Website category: auto
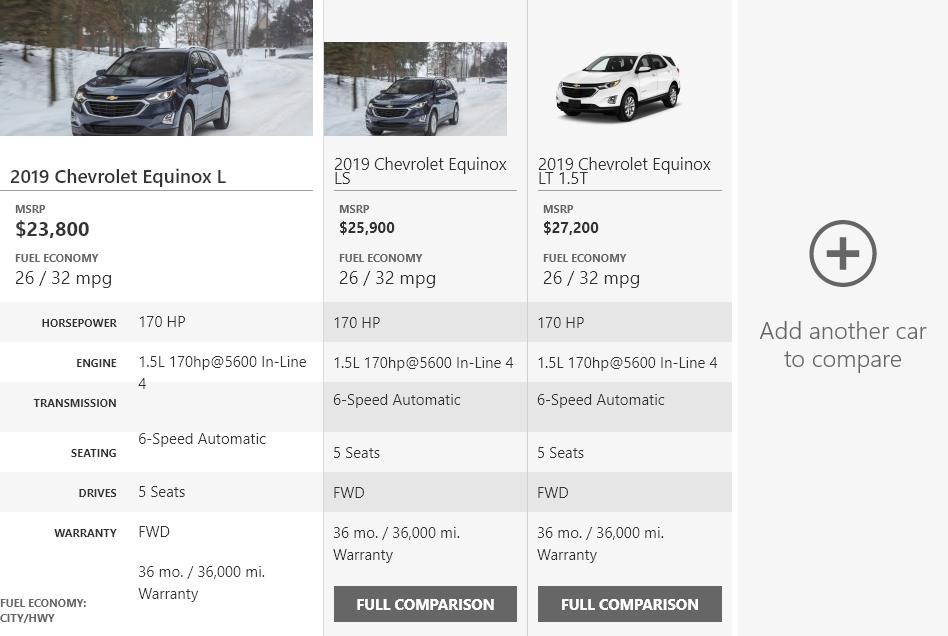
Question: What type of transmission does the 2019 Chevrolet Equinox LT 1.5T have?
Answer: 6-Speed Automatic

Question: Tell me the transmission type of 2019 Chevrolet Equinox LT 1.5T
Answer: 6-Speed Automatic

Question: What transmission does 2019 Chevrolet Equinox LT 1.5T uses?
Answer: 6-Speed Automatic

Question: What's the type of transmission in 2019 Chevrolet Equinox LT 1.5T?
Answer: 6-Speed Automatic

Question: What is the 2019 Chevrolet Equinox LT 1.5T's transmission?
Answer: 6-Speed Automatic

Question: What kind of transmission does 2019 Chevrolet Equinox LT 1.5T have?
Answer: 6-Speed Automatic

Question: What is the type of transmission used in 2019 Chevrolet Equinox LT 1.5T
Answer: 6-Speed Automatic

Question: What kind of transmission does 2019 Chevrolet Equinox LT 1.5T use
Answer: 6-Speed Automatic

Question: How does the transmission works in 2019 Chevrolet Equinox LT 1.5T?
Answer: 6-Speed Automatic

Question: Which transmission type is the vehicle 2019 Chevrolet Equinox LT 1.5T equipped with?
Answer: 6-Speed Automatic

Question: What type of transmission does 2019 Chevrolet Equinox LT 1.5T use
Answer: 6-Speed Automatic

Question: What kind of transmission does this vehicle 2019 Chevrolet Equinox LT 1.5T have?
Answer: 6-Speed Automatic

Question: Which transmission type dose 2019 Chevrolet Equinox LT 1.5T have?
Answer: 6-Speed Automatic

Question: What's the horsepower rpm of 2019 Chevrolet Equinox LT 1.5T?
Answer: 170 HP

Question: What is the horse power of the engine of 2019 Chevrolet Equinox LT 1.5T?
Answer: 170 HP

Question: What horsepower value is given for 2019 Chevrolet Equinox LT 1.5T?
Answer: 170 HP

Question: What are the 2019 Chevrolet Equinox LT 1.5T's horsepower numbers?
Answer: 170 HP

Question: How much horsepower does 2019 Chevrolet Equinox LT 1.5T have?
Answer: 170 HP

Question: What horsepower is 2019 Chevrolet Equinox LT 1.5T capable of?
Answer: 170 HP

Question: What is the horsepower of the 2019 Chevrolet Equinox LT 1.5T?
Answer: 170 HP

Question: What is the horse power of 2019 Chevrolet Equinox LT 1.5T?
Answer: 170 HP

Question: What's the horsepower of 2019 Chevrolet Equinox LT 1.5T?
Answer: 170 HP

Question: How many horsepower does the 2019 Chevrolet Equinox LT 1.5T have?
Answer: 170 HP

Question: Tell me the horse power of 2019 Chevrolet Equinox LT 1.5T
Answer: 170 HP

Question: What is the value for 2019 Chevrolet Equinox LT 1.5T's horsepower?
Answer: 170 HP

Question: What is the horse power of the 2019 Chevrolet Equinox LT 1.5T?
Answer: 170 HP

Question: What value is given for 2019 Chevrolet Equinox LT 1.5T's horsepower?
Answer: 170 HP

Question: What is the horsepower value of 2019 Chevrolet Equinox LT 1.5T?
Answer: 170 HP

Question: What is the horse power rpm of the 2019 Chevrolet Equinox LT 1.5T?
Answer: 170 HP

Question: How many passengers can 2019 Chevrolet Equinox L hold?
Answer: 5 Seats

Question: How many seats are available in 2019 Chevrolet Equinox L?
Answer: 5 Seats

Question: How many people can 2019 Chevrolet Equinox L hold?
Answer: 5 Seats

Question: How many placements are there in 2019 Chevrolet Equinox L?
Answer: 5 Seats

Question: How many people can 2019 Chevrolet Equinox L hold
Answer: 5 Seats

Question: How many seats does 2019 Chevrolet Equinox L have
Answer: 5 Seats

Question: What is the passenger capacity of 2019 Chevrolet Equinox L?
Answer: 5 Seats

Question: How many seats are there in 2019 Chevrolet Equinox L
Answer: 5 Seats

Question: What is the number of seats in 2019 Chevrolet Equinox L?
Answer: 5 Seats

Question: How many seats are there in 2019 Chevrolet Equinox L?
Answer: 5 Seats

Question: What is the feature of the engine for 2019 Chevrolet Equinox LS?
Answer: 1.5L 170hp@5600 In-Line 4

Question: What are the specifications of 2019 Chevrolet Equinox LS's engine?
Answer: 1.5L 170hp@5600 In-Line 4

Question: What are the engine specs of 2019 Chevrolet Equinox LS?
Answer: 1.5L 170hp@5600 In-Line 4

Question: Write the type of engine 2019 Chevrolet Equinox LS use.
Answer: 1.5L 170hp@5600 In-Line 4

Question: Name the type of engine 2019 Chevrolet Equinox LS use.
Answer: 1.5L 170hp@5600 In-Line 4

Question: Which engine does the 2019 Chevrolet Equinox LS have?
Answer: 1.5L 170hp@5600 In-Line 4

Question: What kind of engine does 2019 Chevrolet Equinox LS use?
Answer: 1.5L 170hp@5600 In-Line 4

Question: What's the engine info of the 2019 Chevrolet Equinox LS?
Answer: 1.5L 170hp@5600 In-Line 4

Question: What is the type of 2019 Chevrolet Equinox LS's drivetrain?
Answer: FWD

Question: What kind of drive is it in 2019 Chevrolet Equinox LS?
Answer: FWD

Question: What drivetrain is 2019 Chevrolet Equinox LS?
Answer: FWD

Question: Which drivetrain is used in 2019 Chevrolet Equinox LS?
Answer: FWD

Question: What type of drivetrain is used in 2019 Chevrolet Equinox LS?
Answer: FWD

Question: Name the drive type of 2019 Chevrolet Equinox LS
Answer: FWD

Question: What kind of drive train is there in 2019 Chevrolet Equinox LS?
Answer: FWD

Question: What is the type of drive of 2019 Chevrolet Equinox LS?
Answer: FWD

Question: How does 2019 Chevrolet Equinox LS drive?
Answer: FWD

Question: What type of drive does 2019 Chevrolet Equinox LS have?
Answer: FWD

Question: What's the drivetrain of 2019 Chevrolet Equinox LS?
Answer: FWD

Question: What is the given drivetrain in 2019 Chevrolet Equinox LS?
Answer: FWD

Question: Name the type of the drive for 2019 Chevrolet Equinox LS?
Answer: FWD

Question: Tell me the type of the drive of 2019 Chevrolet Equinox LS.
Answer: FWD

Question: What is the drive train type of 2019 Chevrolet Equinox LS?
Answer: FWD

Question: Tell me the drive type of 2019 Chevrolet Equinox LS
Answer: FWD

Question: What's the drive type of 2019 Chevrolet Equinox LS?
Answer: FWD